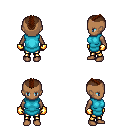
a pixel art fantasy rpg character, female body template, human, dark skin, teal tunic, gold greaves, brown short mohawk hairstyle, gold gloves, four views (front, back, left, right), 2x2 character sprite sheet, small pixel art, hard edges, no anti-aliasing